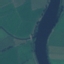
Label: River